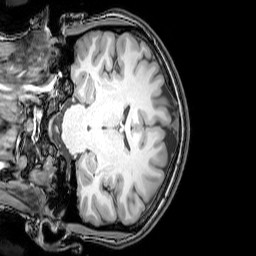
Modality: T1w
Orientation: coronal
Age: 25
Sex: female
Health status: healthy
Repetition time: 0.081 s
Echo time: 0.037 s